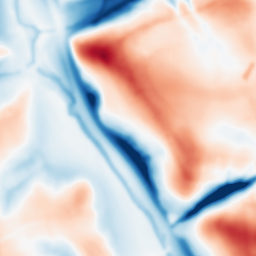
Category: multiscale
Decomposition family: dog_multiscale
Decomposition parameters: sigma_ratio: 1.6
n_scales: 5
base_sigma: 2
Upsampling method: fft_zeropad
Upsampling parameters: scale: 4
Upsampling scale: 4